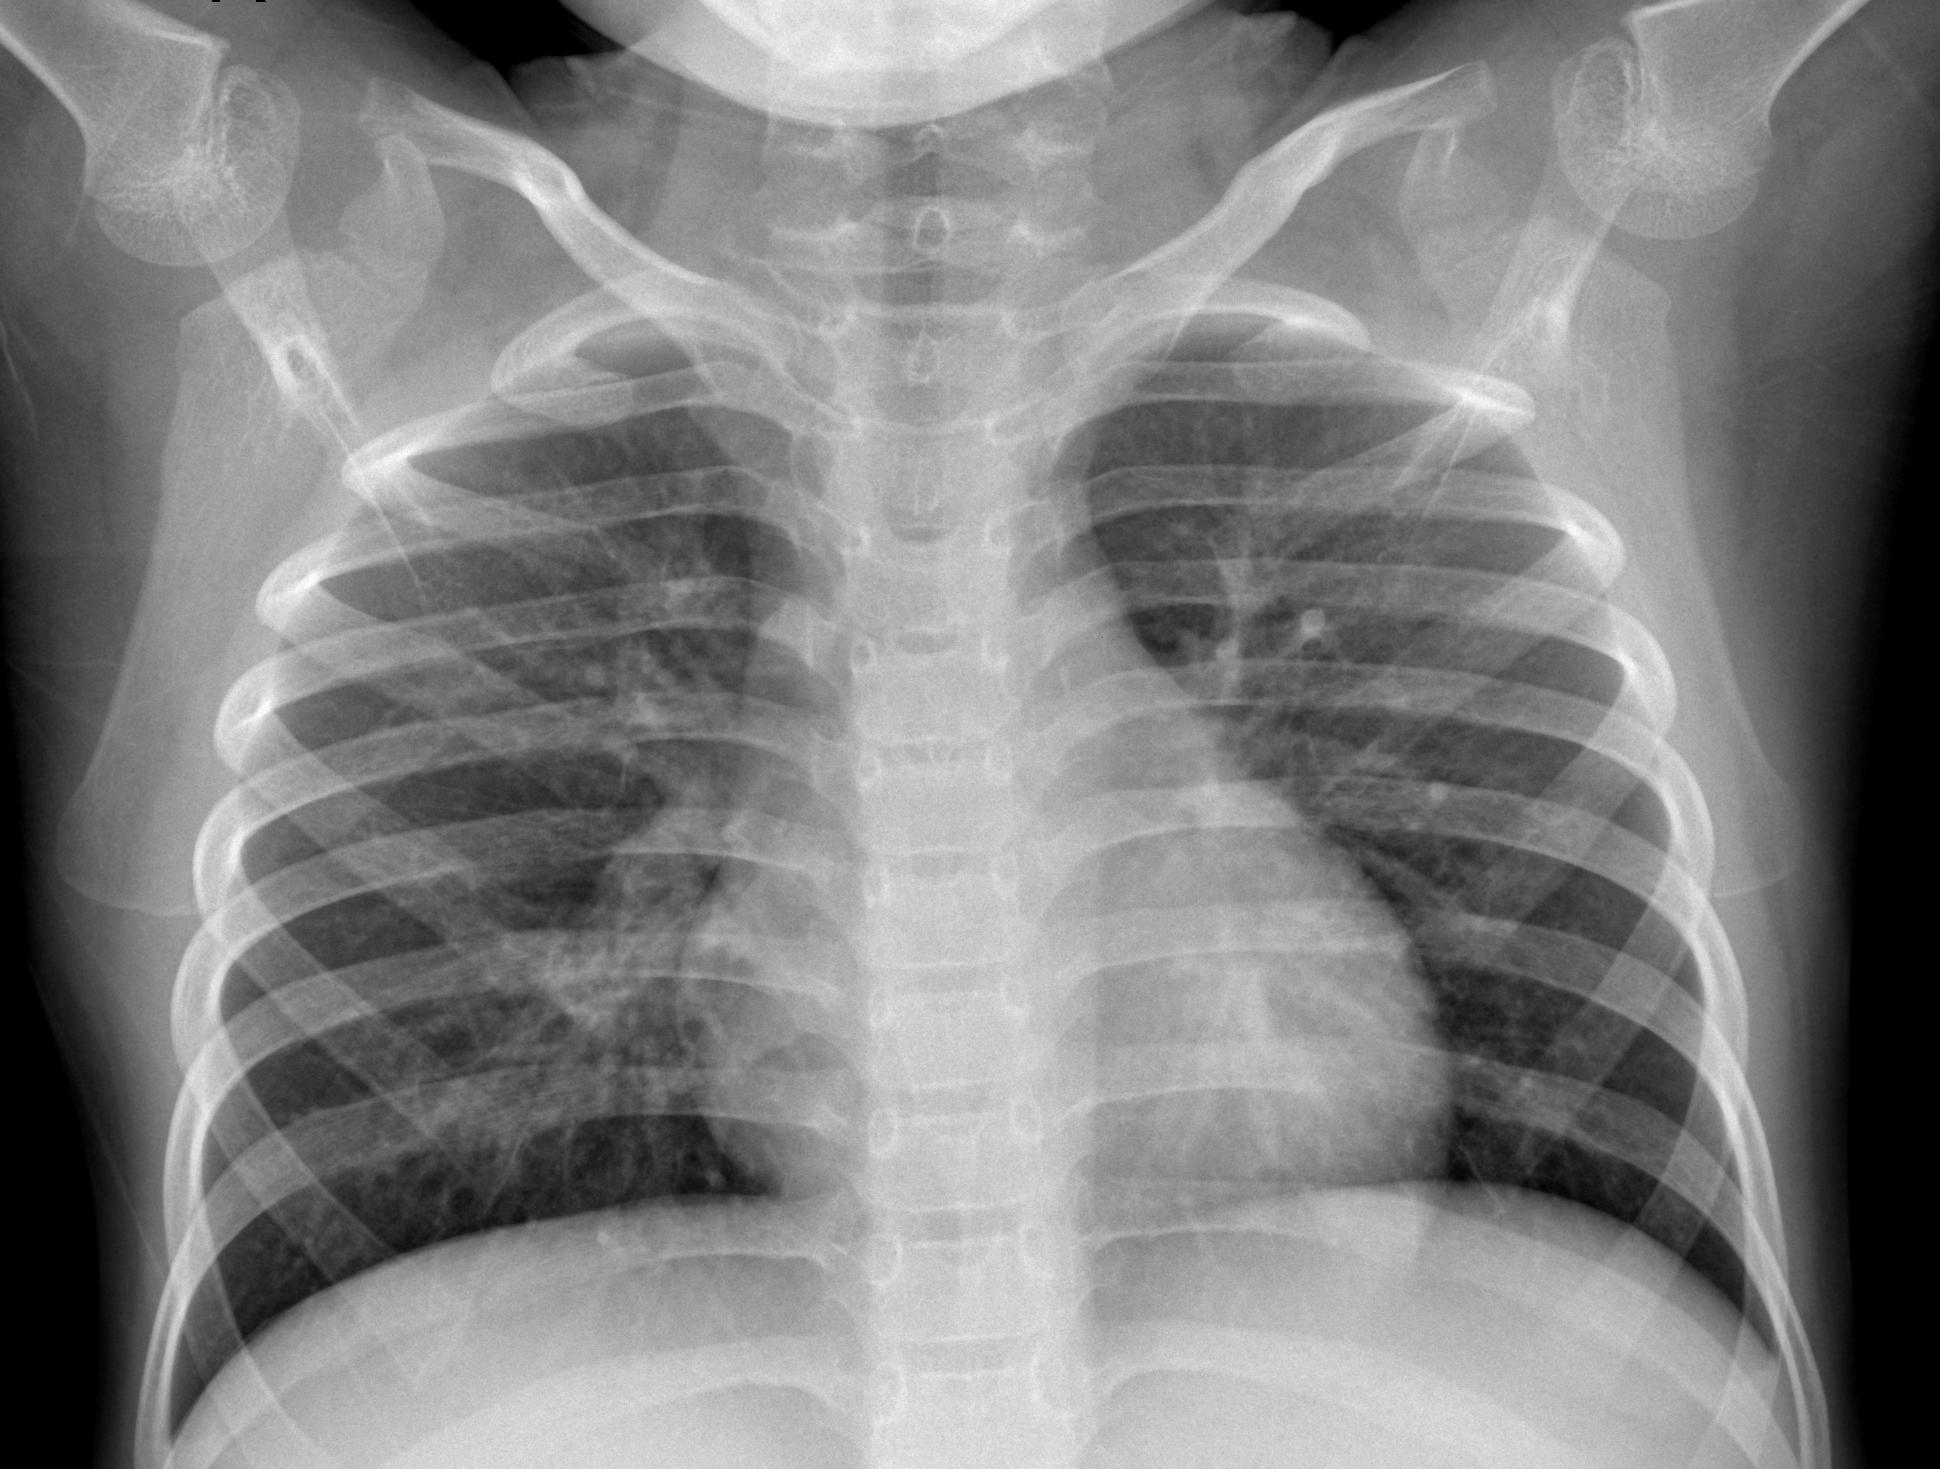
Diagnosis: PNEUMONIA